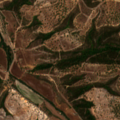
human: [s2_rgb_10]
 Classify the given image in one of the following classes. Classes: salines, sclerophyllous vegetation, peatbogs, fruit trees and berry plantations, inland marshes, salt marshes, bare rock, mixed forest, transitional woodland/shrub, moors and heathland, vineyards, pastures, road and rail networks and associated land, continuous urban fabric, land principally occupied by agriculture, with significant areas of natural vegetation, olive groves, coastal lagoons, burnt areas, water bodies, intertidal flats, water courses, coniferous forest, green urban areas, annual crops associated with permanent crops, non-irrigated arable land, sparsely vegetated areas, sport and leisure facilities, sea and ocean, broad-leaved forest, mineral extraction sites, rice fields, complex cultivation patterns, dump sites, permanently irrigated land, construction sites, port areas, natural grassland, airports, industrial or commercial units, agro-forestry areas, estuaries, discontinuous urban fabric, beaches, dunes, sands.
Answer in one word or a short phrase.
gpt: permanently irrigated land, agro-forestry areas, mixed forest, transitional woodland/shrub